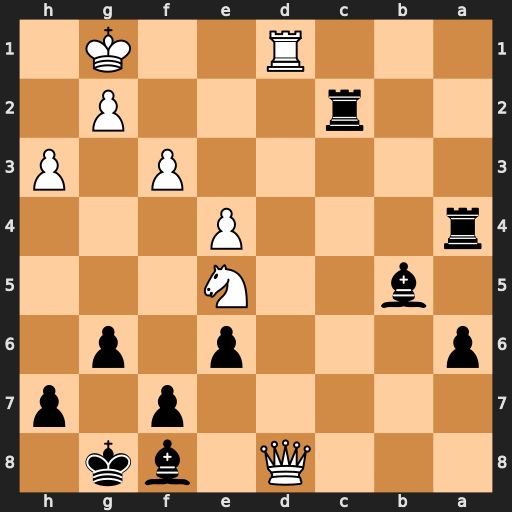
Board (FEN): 3Q1bk1/5p1p/p3p1p1/1b2N3/r3P3/5P1P/2r3P1/3R2K1
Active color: b
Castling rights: -
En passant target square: -
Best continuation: Raa2 Kh1 Rxg2 Ng4 h5